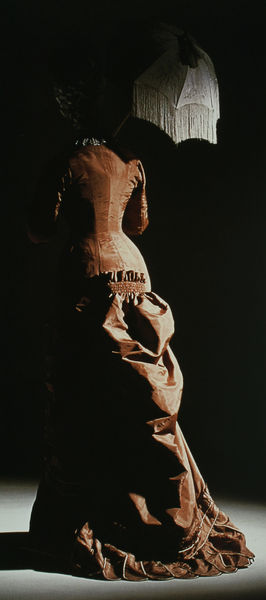
Titel: Tageskleid
Standort: Kyoto (Japan)
Institution: Kyoto Costume Institute
Schlagwörter: dunkel, schatten, weiß, braun, frau, frisur, grau, hell, jahrhundertwende, kleid, licht, rücken, schwarz, dame, regenschirm, rot, schirm, sonnenschirm, mode, rock, jacke, falten, kleidung, kragen, lang, samt, spitze, ärmel, figur, fransen, kostüm, mantel, stoff, saum, borte, locken, puffärmel, rokoko, schulter, schultern, seide, stock, schleppe, hintern, japan, silhouette, rüschen, umriss, foto, fotografie, spot, schnitt, photo, von hinten, rückansicht, schoss, beleuchtet, hüfte, tageskleid, korsett, volant, gerafft, verdeckt, taft, korsage, reifrock, tailliert, lichtkegel, turnüre, cul, nähte, taile, lampfe, photogrphie, kyoto, modellkleid, modisch, falteng, alltagskleid, geschnürrt, chemiseekleid, chemisiee, erafft, fransenschirm, lichtkreis